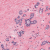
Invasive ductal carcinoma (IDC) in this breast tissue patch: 0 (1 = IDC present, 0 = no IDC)